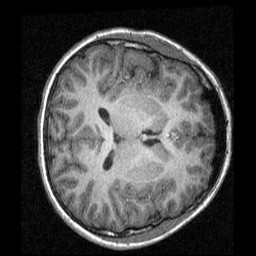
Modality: T1w
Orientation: axial